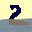
Label: 2